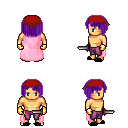
a pixel art fantasy rpg character, male body template, human, tanned skin, pink cape, magenta pants, purple pageboy hairstyle, red bandana, gold gloves, black slippers, dagger, four views (front, back, left, right), 2x2 character sprite sheet, small pixel art, hard edges, no anti-aliasing